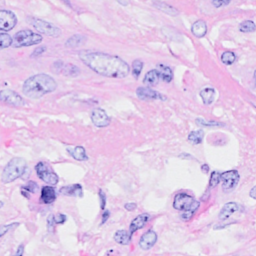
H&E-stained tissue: Breast